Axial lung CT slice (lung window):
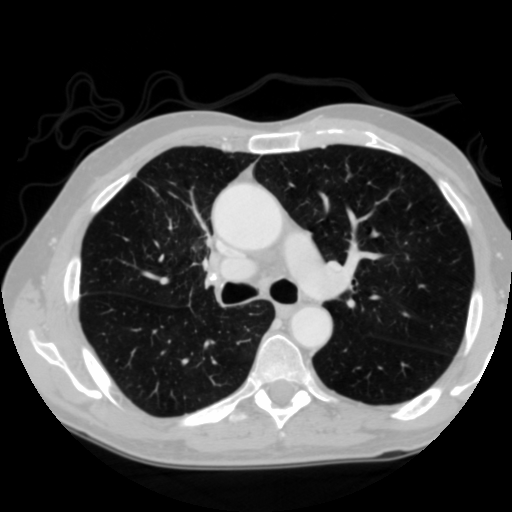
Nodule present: no